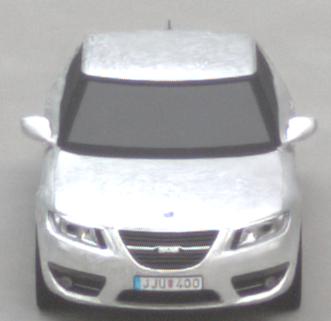
Make: Saab
Model: 5-Sep
Detailed model: 9-5 1.6T
Model produced from: 2010/06
Model produced until: 2011/12
Doors: 4
Color: white
Road condition: dry road
Daytime: sunrise or sunset
Contrast: medium contrast